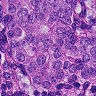
Metastatic tissue present: yes